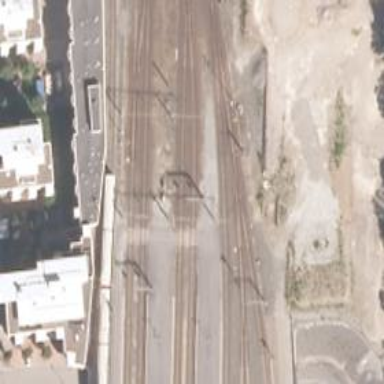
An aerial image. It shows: Railway crossing with saltire marking.